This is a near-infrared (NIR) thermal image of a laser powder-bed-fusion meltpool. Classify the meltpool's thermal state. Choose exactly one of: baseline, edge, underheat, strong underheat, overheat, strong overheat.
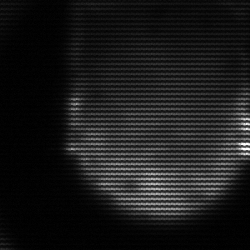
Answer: edge